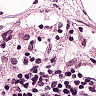
Metastatic tissue present: no